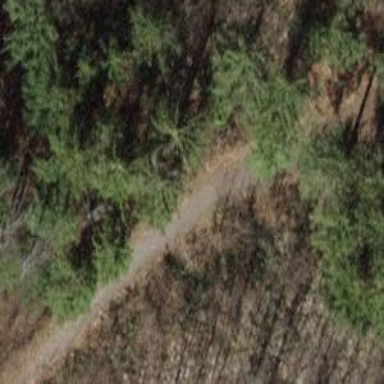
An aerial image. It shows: Well-maintained compacted path with excellent trail visibility.